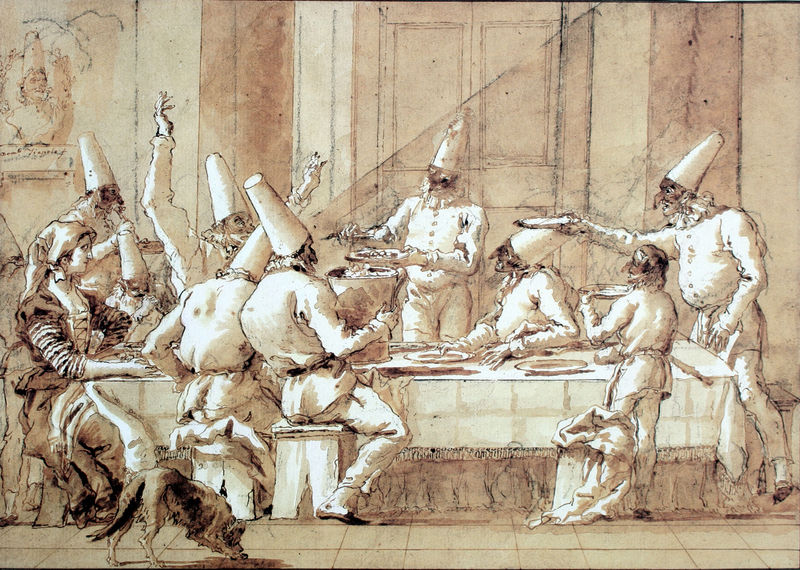
Titel: Die Pulcinella Familie beim Essen
Künstler: Giovanni Domenico Tiepolo
Standort: London
Institution: Sir Brinsley Ford
Schlagwörter: gemälde, gruppe, hand, mann, schatten, weiß, aquarell, frauen, menschen, ocker, sitzen, bewegung, braun, frau, geste, hell, holz, hut, hüte, kleid, kopfbedeckungen, kreide, licht, männer, nase, pastell, raum, rücken, schwarz, skizze, stuhl, stühle, tisch, tür, zeichnung, zimmer, dame, gebäude, gürtel, hund, hunde, tier, tuch, beige, fest, gesellschaft, herren, muster, anzug, bärte, feier, feiern, gelage, hose, mütze, mützen, wand, architektur, arm, arme, diener, falten, faru, kleidung, mensch, messer, stein, teller, ärmel, gesten, hände, innenraum, portrait, tischdecke, tischtuch, sonne, boden, kostüm, sitzend, stoff, decke, innen, kind, personen, saum, genre, sack, fell, schwanz, magd, venedig, mieder, schuhe, studie, hosen, türe, hocker, saal, schemel, sepia, taillen, fliessen, laut, essen, karikatur, tafel, nasen, verkleidung, kopftuch, büste, bauch, junge, knöpfe, tor, laviert, tusche, maske, narr, narren, geschrei, clown, stich, blanc, hakennase, fliesen, uniformen, chapeau, jacken, fasching, aquatinta, gestik, kacheln, reichen, entwurf, festmahl, mahl, mahlzeit, lustig, bänke, bankett, servieren, besteck, geschnürt, chien, fressen, hunger, mittelalter, schnüffeln, rötlich, diagonale, männder, gaukler, mittelpunkt, dürer, femme, jubel, karneval, rötel, koch, krumm, harlekin, kasper, grotesk, mäner, betteln, buckel, federzeichnung, wandvertäfelung, costume, gouache, dessin, masken, spitzhut, speisesaal, tiepolo, frua, clowns, table, gestikulieren, hommes, treooen, lavur, hinhalten, essend, carnaval, masque, köche, carnival, harlekins, ack, kocker, dinner, pulcinella, bestecke, canaletto, dinieren, essens, essensgelage, frasen, oocker, repas, t' es polo, telelr, tepolo, tiepollo, tiepolo d. j., venitien, fête, rüchen, deckweiß, tischddecke, schwarze gesichter, karper, tusche zeichnung, festmahl spanien, lamentieren, banquet, masques, in, déguisés, enwand, speisetafel